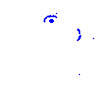
Particle: electron